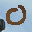
Label: 0